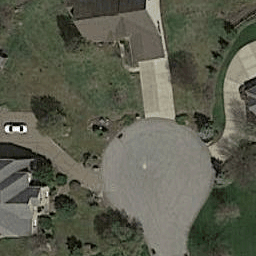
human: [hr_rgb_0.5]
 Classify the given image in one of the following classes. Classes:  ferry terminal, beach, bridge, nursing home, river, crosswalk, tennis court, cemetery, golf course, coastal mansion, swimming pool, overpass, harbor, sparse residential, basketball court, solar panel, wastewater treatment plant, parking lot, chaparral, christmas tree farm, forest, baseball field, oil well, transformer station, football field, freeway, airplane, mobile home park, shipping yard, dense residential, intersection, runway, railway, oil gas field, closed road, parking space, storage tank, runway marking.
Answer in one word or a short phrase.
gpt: closed road